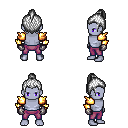
a pixel art fantasy rpg character, male body template, dark elf, purple skin, gold arm armor, magenta pants, white short topknot hairstyle, metal gloves, four views (front, back, left, right), 2x2 character sprite sheet, small pixel art, hard edges, no anti-aliasing